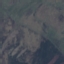
Land use / land cover class: HerbaceousVegetation